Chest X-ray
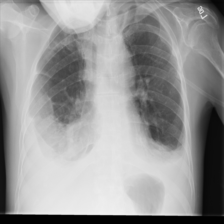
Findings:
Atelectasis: negative
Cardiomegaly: negative
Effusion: positive
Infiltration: negative
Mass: negative
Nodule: negative
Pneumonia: negative
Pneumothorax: negative
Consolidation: negative
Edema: negative
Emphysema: negative
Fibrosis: negative
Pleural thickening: negative
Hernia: negative